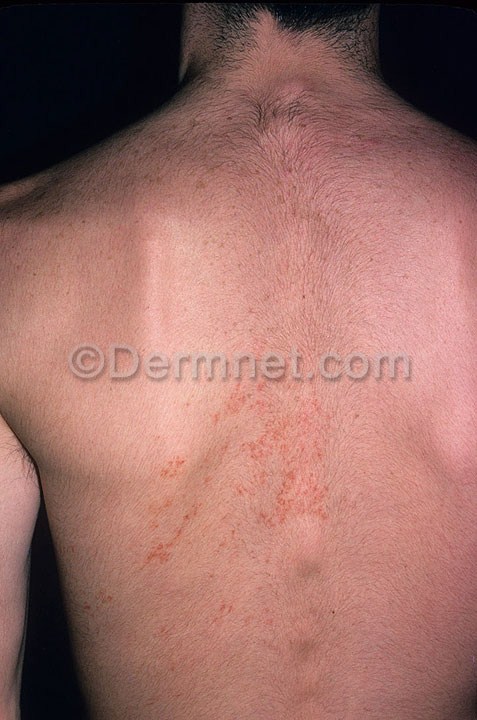
Disease: Vascular Tumors